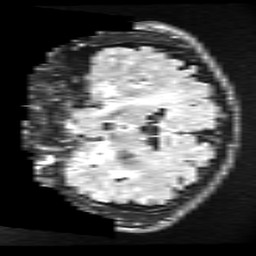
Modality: FLAIR
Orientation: coronal
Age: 40
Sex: male
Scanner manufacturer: ge
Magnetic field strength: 3 T
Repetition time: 11 s
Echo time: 0.1497 s